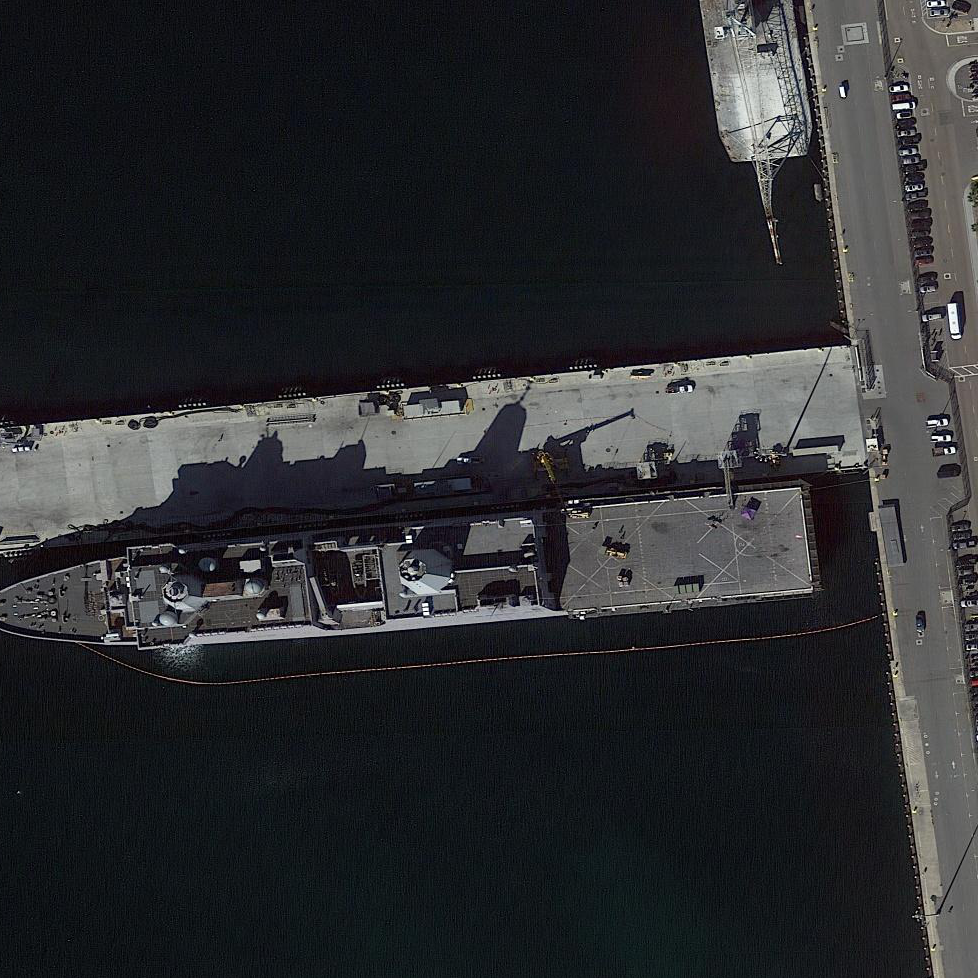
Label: San_Antonio-class_transport_dock